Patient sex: M
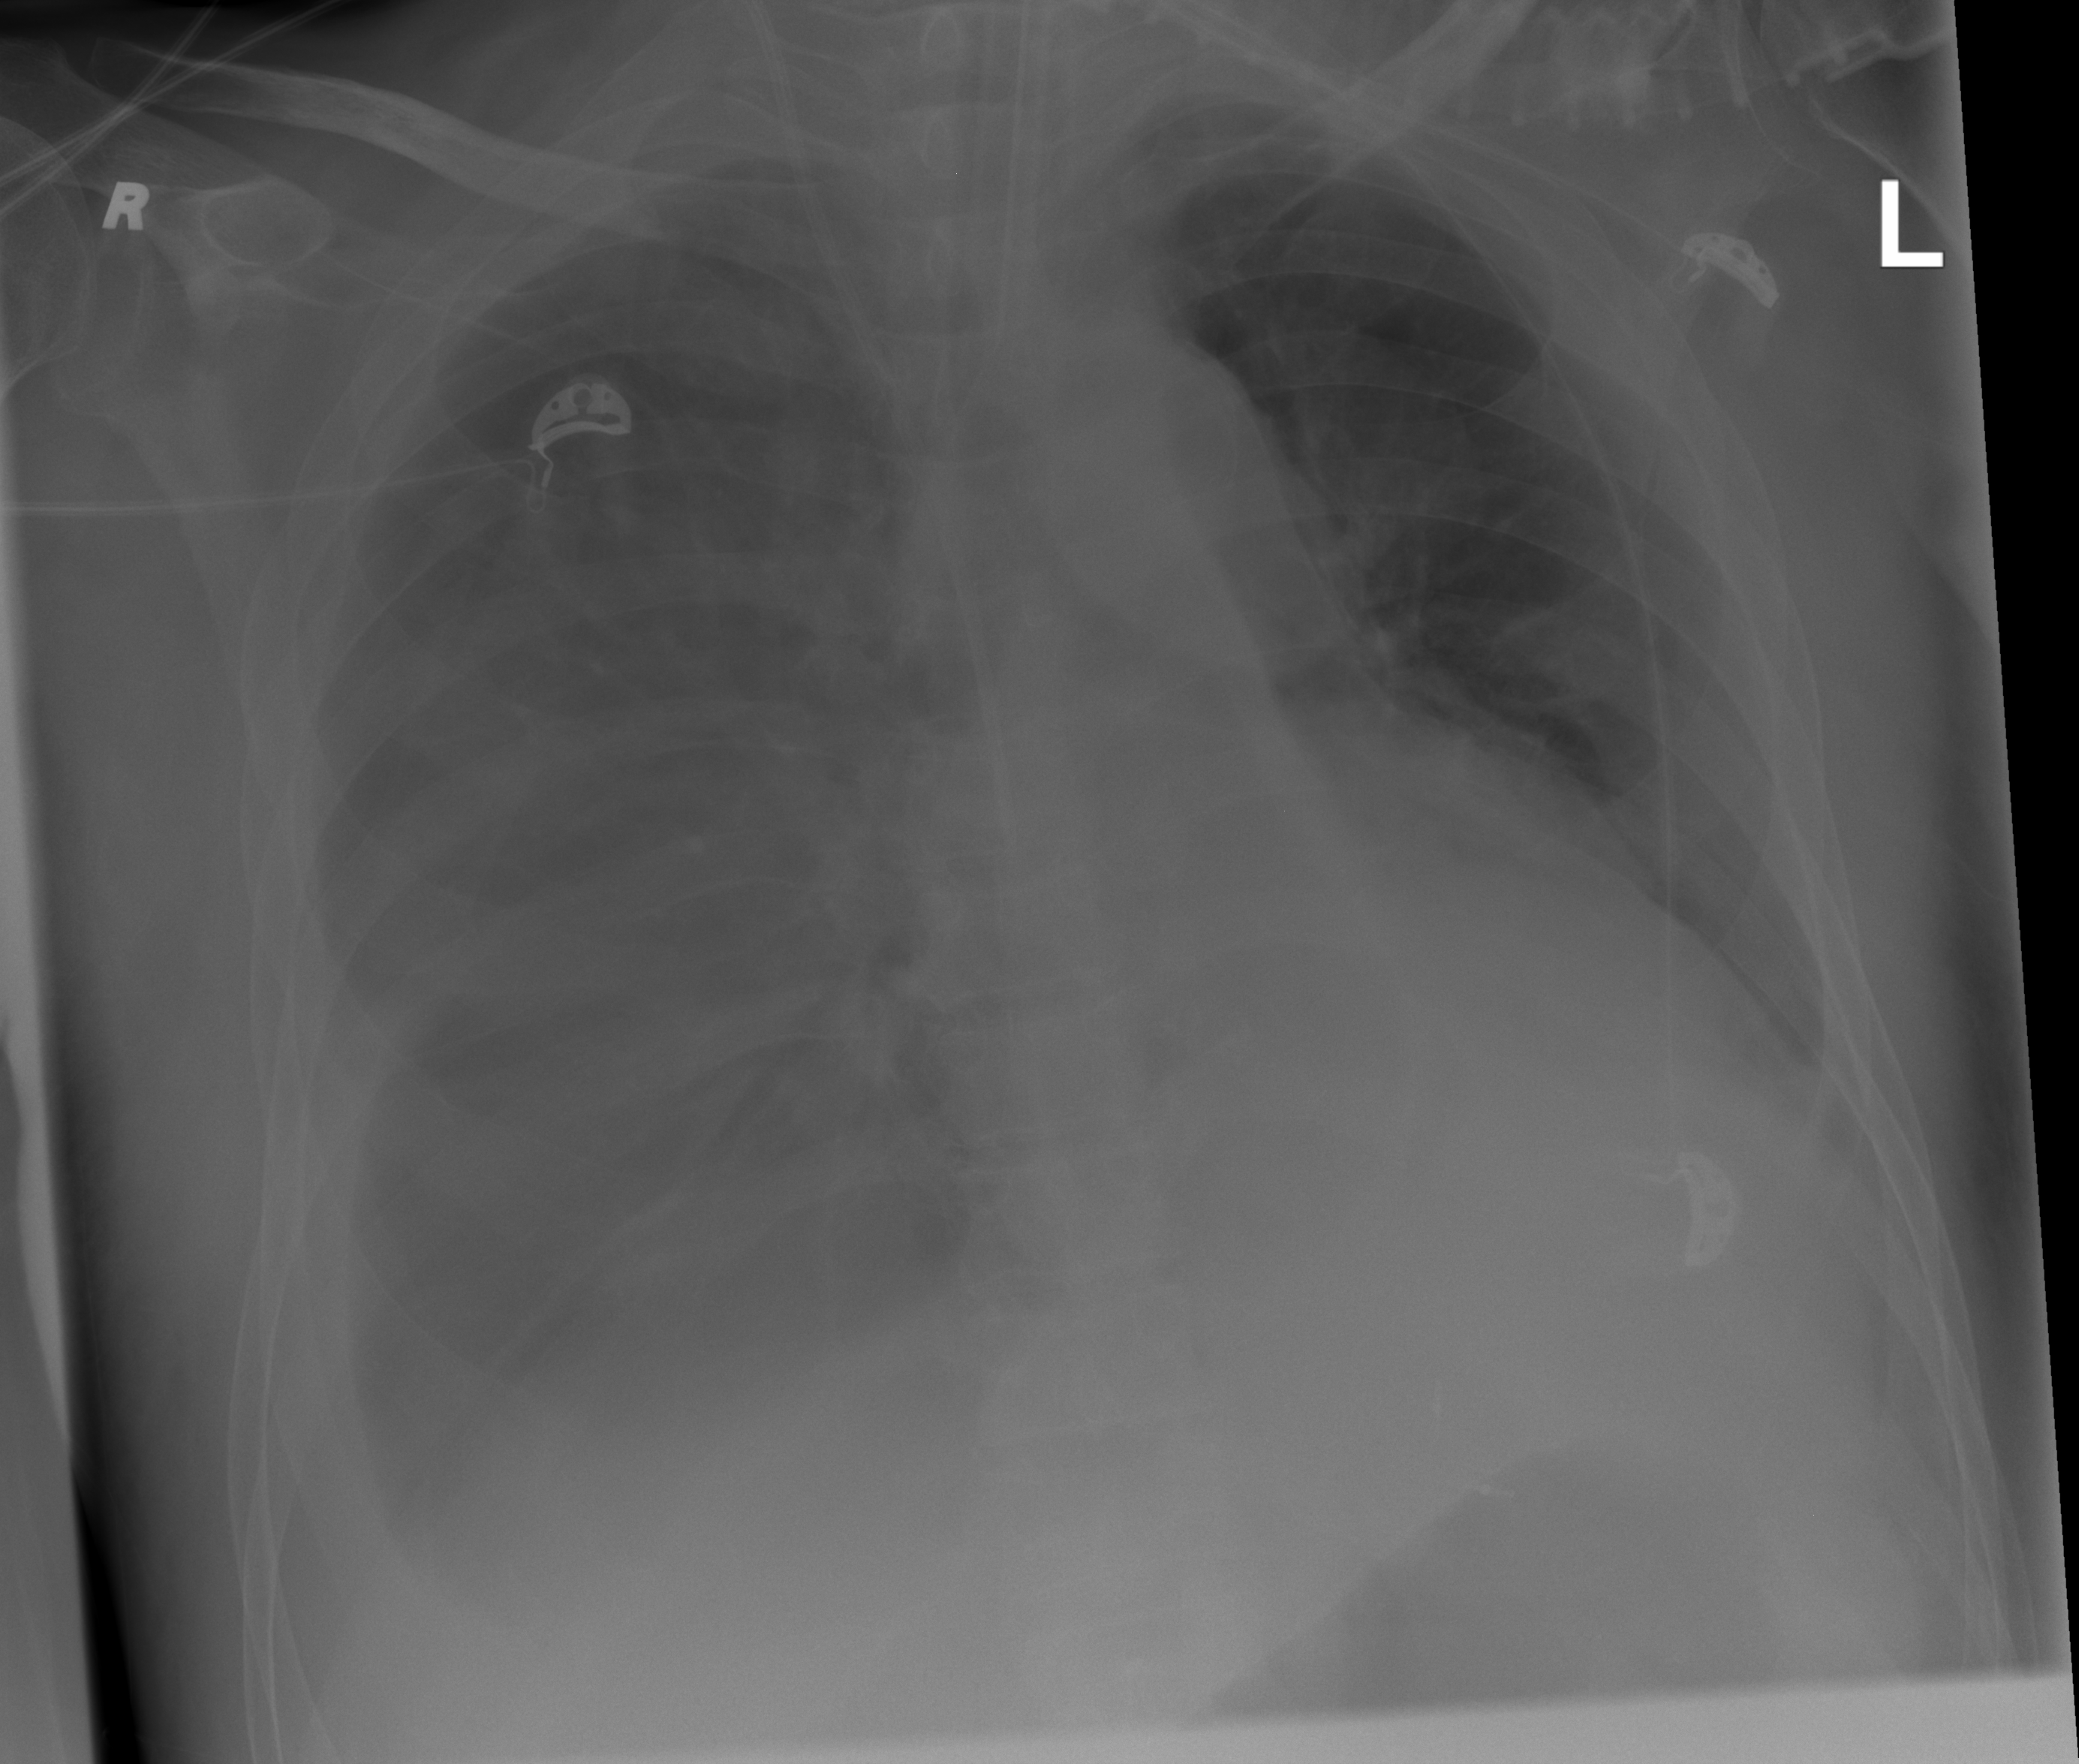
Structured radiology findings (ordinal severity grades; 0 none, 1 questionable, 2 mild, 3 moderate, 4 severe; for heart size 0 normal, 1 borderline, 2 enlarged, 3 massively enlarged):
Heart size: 2
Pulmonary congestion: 0
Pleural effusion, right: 3
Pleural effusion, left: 0
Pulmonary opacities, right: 0
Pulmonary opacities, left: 0
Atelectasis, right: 2
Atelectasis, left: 0